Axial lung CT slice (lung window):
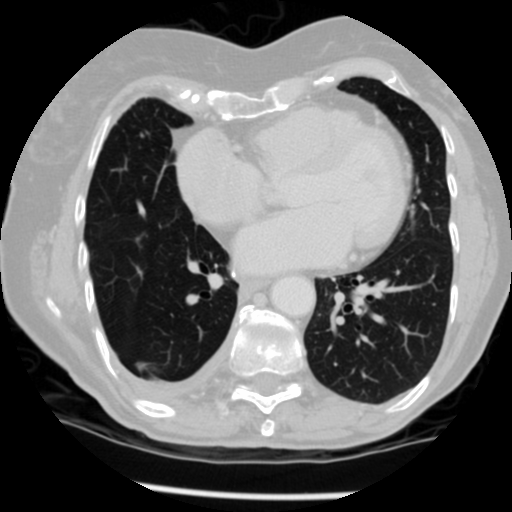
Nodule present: no